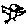
Label: bird